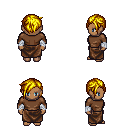
a pixel art fantasy rpg character, female body template, human, dark skin, brown long-sleeve shirt, robe skirt, blonde pixie cut hairstyle, white cloth bandages, four views (front, back, left, right), 2x2 character sprite sheet, small pixel art, hard edges, no anti-aliasing